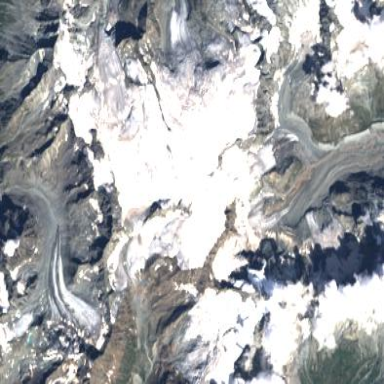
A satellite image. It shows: Stunning view of glacier.